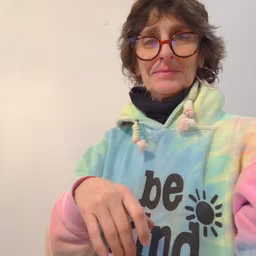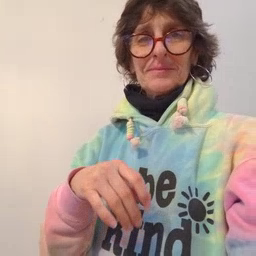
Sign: pencil